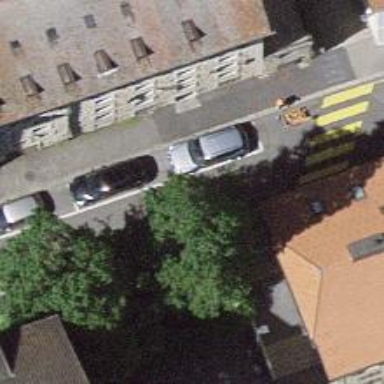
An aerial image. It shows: Steps on cobblestone road.